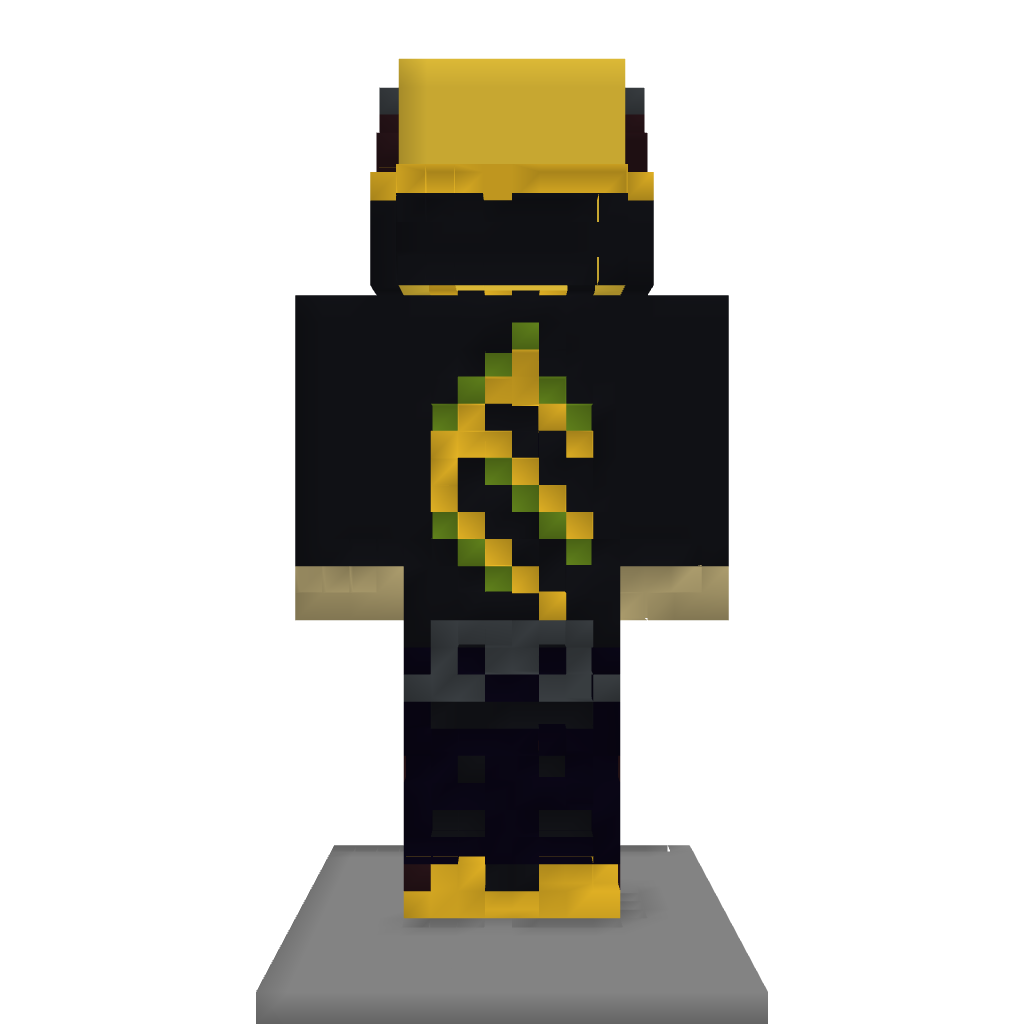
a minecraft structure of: Player Statue [LanceMac Statue]